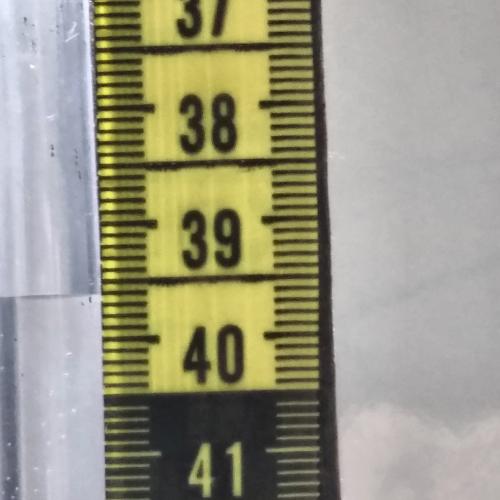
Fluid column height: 39.6 cm